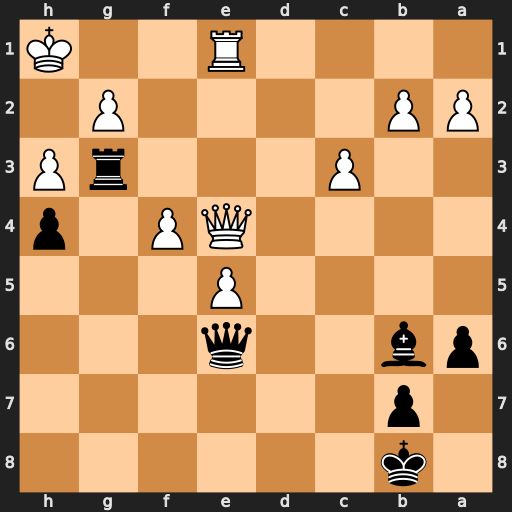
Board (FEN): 1k6/1p6/pb2q3/4P3/4QP1p/2P3rP/PP4P1/4R2K
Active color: b
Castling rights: -
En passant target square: -
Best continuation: Rxh3+ gxh3 Qxh3#